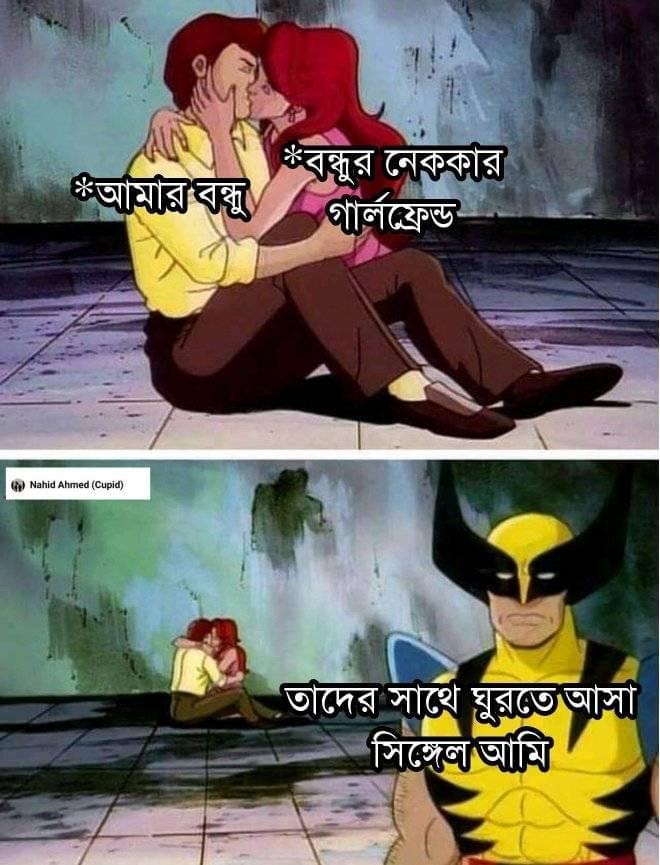
Caption: *আমার বন্ধু    *বন্ধুর নেককার গালফ্রেন্ড     তাদের সাথে ঘুরতে আসা সিঙ্গেল আমি
Label: hate